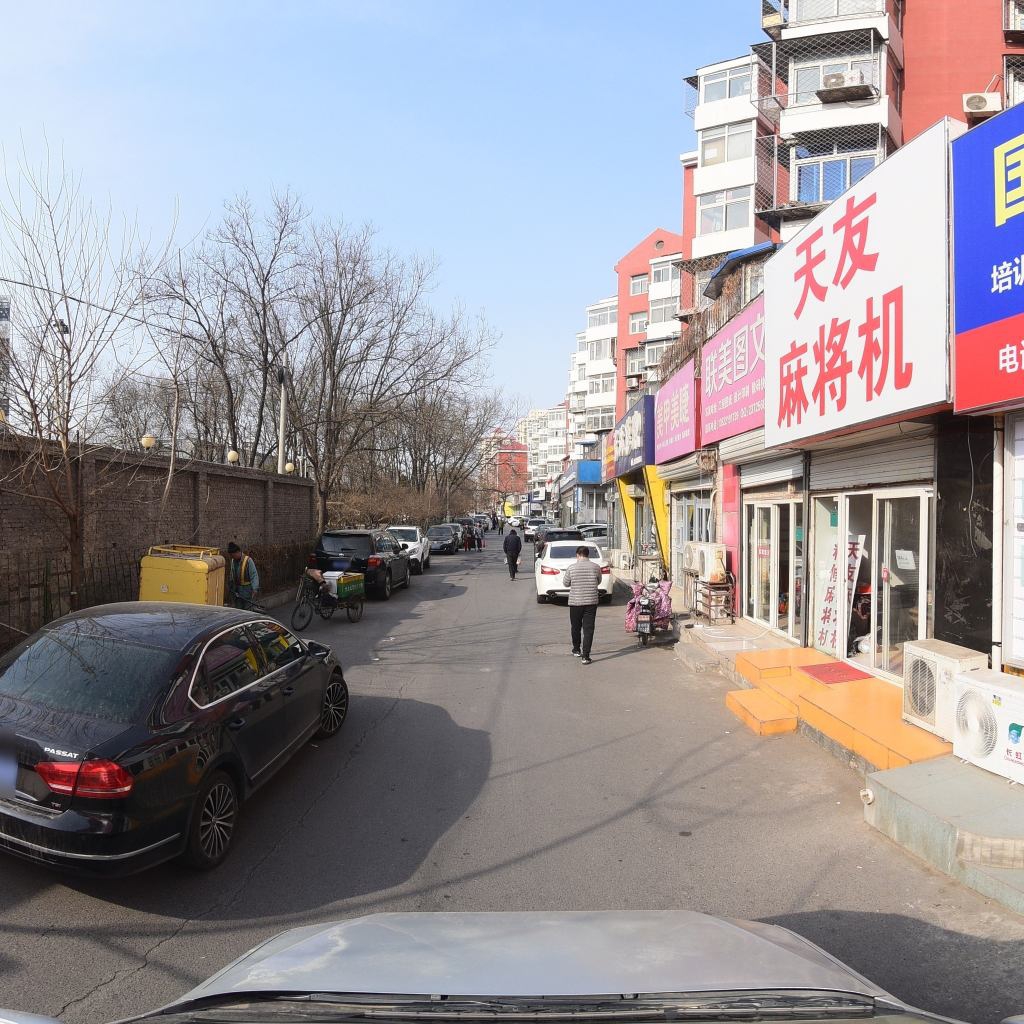
Region: Fengtai
Road damage annotations: manhole cover, longitudinal crack